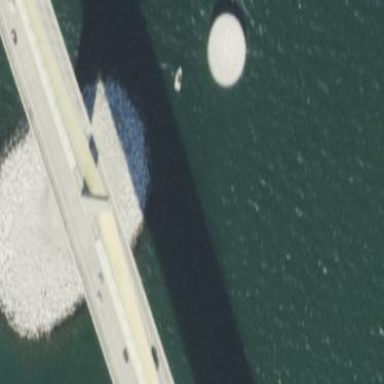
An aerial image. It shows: Bridge supported by pillars.